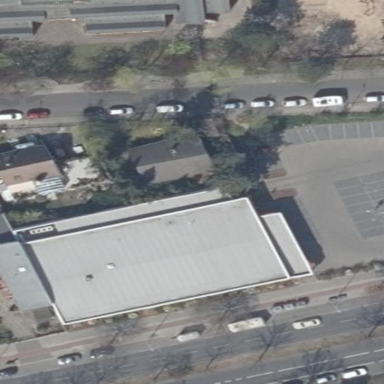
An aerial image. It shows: Retail building housing supermarket.